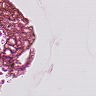
Metastatic tissue present: no